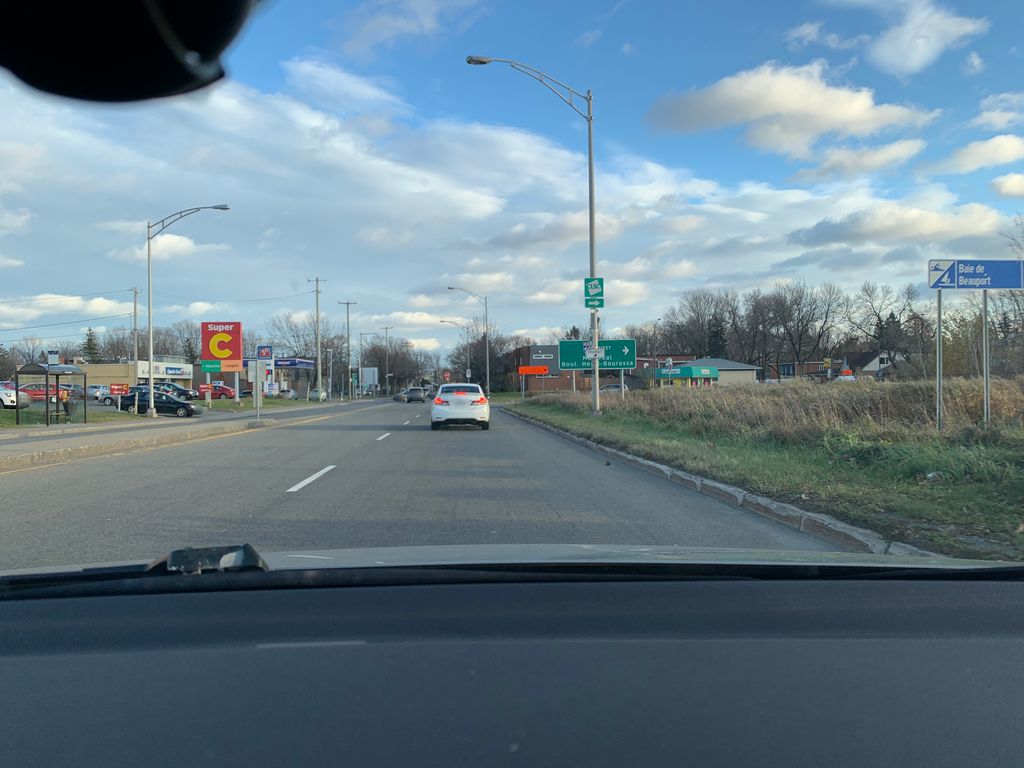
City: quebec_city